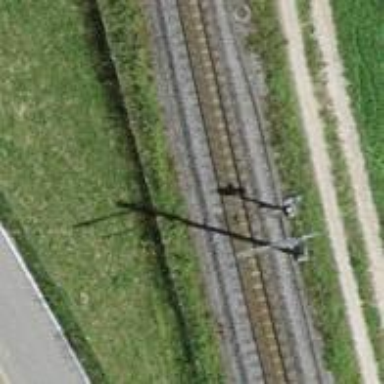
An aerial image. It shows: Narrow-gauge railway track with 1 electrified contact line.